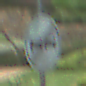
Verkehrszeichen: EndeUeberholverbot
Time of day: Midday
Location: Outdoor (Nature)
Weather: PartlyCloudy
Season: NotSpecified
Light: Natural